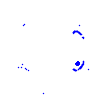
Particle: pion